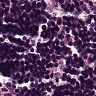
Metastatic tissue present: no